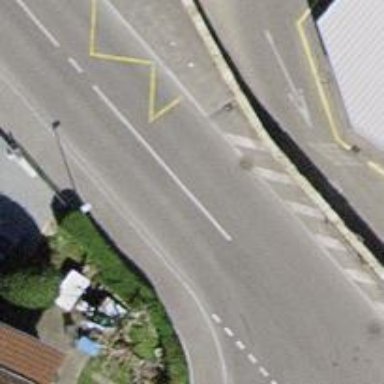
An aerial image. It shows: Bus stop along the road.